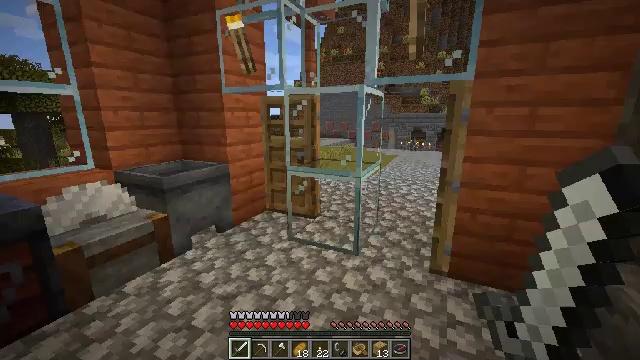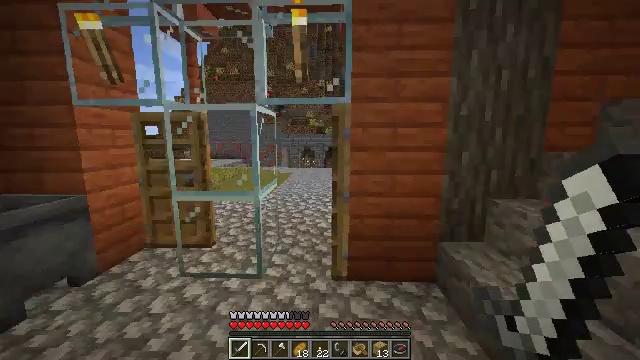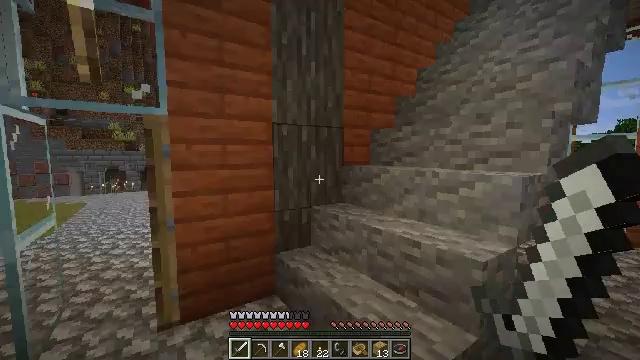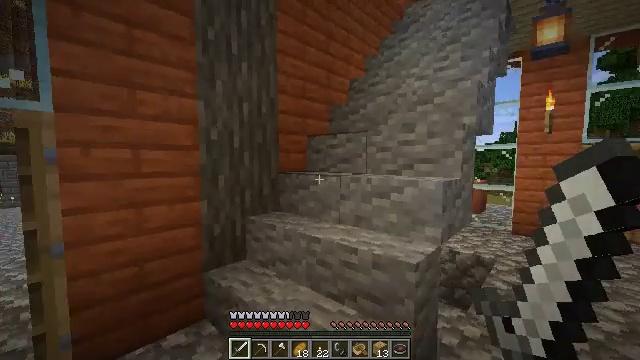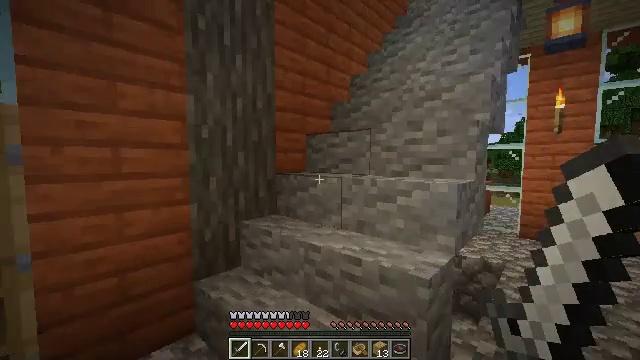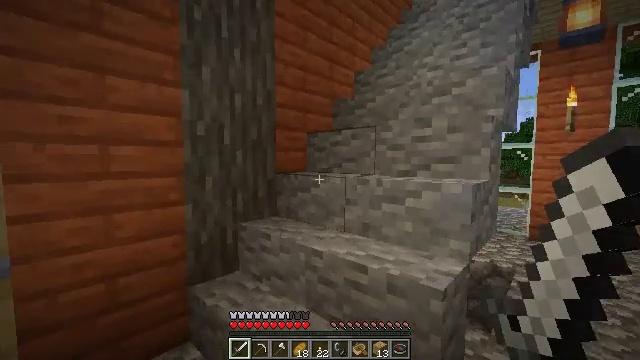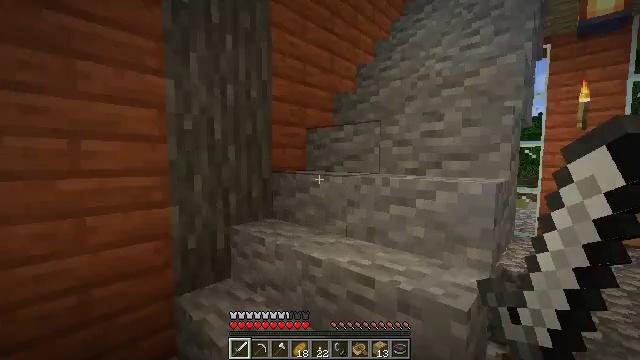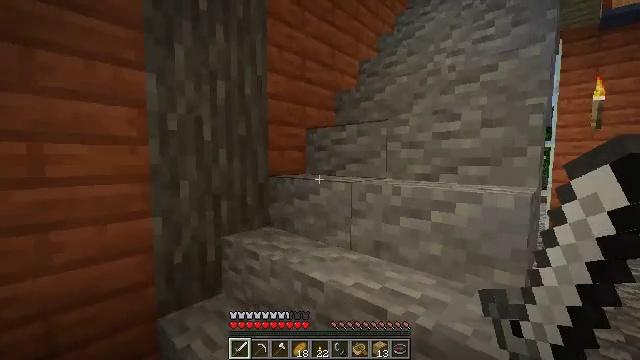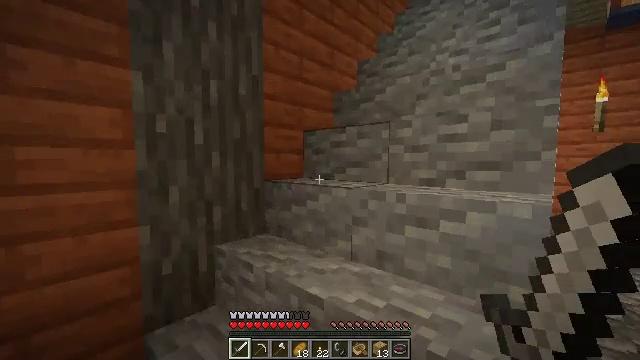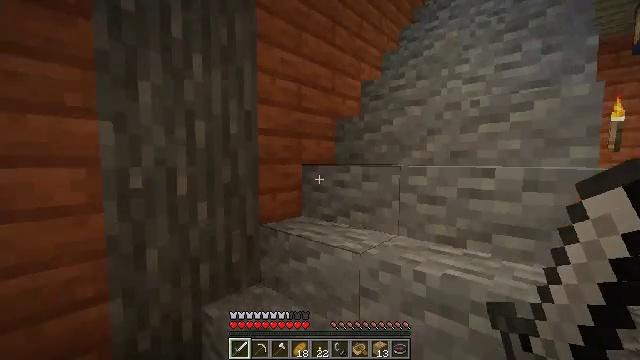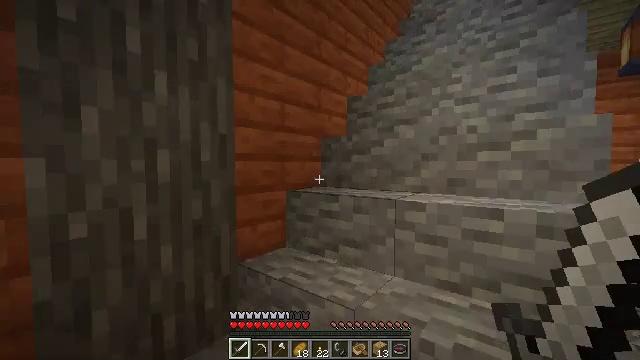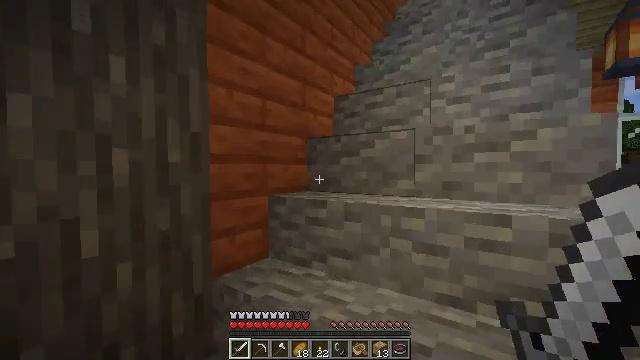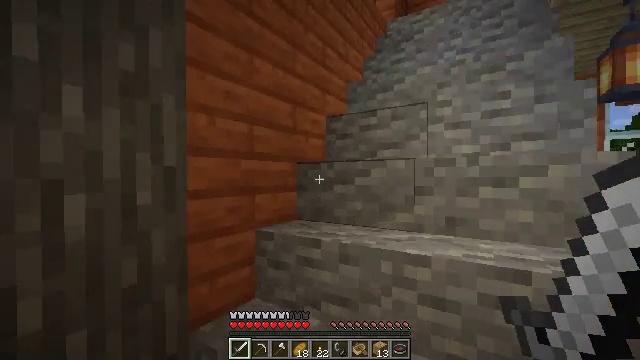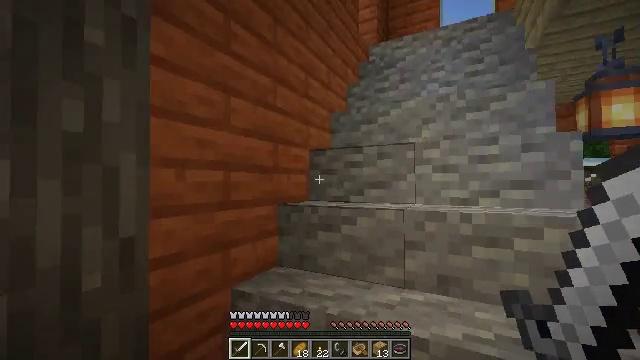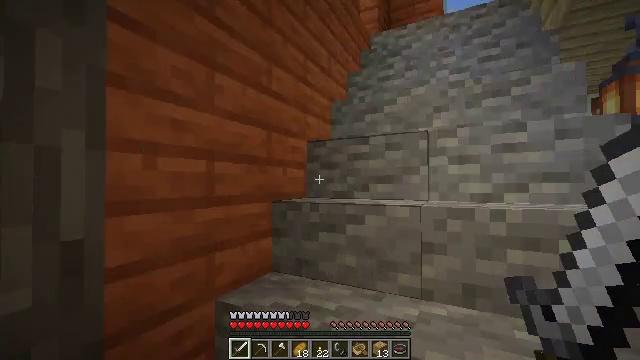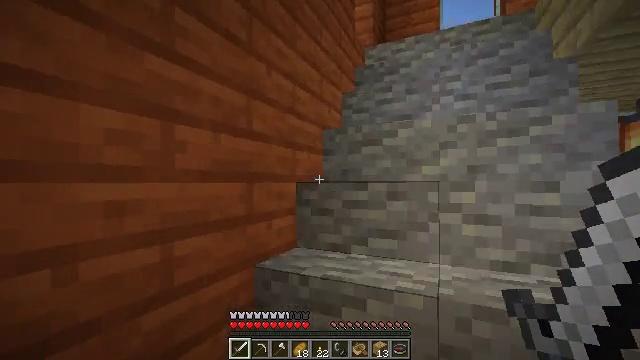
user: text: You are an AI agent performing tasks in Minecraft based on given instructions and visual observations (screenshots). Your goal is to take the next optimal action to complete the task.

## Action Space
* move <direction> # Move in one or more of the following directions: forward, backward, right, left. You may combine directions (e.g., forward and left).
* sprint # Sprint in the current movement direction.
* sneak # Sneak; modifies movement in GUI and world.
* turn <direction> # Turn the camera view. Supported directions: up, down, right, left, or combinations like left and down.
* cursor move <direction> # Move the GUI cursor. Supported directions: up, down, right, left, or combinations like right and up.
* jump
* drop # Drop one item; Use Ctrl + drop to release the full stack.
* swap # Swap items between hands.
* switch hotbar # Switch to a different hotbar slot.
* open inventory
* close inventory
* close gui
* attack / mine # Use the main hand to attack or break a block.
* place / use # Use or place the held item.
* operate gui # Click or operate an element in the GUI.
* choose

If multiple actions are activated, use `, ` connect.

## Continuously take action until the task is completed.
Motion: motion action
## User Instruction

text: Pick up the white bed by breaking it.
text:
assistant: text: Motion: turn right and up
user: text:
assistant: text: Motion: move forward, turn right and up
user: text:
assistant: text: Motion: move forward, turn right and up
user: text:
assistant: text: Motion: move forward
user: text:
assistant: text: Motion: move forward
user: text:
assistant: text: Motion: move forward
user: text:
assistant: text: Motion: move forward
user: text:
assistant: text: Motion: move forward
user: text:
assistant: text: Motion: move forward
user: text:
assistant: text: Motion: move forward, turn right
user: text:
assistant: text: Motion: move forward, turn right
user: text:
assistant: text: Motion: move forward, turn right and up
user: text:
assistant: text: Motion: move forward, turn right and up
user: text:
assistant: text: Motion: move forward
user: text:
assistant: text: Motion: move forward, turn right
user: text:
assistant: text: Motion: move forward, turn right
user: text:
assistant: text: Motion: move forward, turn right and up
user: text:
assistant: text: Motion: move forward, turn right and up
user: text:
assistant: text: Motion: move forward
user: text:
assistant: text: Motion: move forward
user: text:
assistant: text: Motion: move forward
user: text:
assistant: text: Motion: move forward
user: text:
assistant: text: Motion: move forward
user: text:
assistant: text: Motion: move forward
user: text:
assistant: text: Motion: move forward, turn right and down
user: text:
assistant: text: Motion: move forward, turn right and down
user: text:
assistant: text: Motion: move forward, turn right and down
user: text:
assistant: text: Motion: move forward, turn right and down
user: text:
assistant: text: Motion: move forward, turn right and down
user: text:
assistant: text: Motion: move forward, turn right and down